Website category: jobs
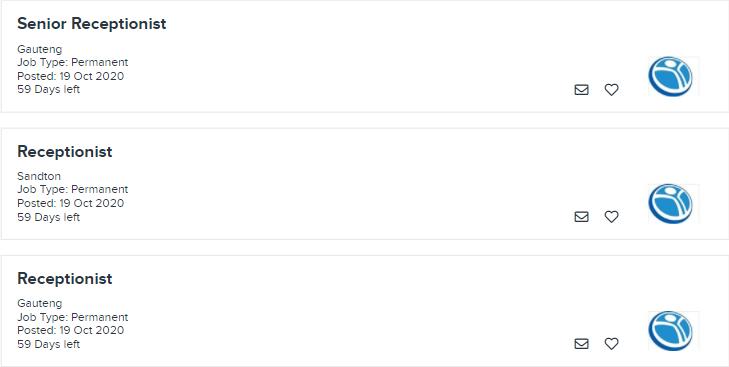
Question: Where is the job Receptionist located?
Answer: Sandton

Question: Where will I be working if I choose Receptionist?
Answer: Sandton

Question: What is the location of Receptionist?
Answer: Sandton

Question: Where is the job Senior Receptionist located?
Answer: Gauteng

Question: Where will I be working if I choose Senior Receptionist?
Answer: Gauteng

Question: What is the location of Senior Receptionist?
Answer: Gauteng

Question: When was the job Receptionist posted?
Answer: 19 Oct 2020

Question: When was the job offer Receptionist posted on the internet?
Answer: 19 Oct 2020

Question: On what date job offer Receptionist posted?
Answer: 19 Oct 2020

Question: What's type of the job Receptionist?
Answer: Job Type: Permanent

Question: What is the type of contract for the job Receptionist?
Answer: Job Type: Permanent

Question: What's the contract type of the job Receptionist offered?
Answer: Job Type: Permanent

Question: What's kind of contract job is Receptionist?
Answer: Job Type: Permanent

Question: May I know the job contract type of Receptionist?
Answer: Job Type: Permanent

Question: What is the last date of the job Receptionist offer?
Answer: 59 Days left

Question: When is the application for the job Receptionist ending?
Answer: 59 Days left

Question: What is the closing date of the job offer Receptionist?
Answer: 59 Days left

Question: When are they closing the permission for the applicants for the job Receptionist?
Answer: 59 Days left

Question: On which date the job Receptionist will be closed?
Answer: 59 Days left

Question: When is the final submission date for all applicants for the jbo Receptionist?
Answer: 59 Days left

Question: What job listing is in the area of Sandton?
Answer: Receptionist

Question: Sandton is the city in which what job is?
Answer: Receptionist

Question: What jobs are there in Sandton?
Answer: Receptionist

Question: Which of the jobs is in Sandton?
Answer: Receptionist

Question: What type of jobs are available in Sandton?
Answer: Receptionist

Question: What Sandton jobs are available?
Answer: Receptionist